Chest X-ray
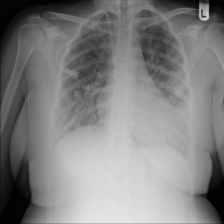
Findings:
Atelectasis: negative
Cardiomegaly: negative
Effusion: negative
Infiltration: positive
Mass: negative
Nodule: negative
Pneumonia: negative
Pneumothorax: negative
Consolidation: negative
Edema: positive
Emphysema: negative
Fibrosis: negative
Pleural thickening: negative
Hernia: negative